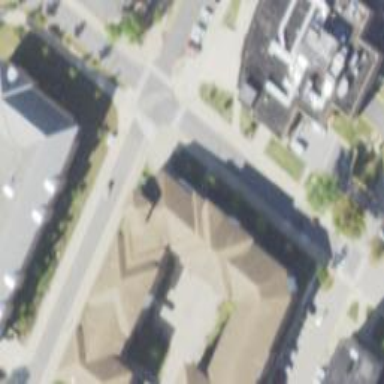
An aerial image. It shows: View of university building.